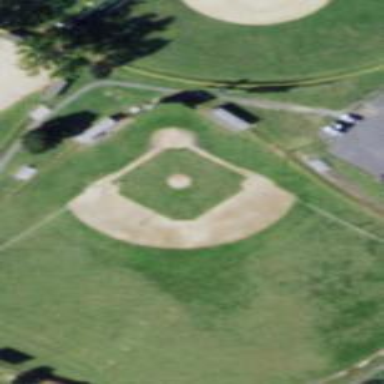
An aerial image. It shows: Baseball pitch for leisure land activities.